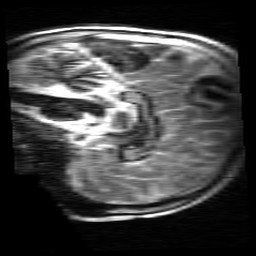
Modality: MP2RAGE
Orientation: sagittal
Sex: male
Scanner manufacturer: siemens
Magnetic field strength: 3 T
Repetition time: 5 s
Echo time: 0.00355 s